Question: I have a 'message.handlebars' template which works perfect when compiling it in the browser.
I precompiled it with 'handlebars -message.handlebars -f -message.js' successfuly.
Then in my ASP.NET MVC site I'm adding the references as:
'''
<script src="~/Scripts/handlebars.runtime-v1.3.0.js"></script>
<script src="~/Scripts/handlebars-helpers.js"></script>
<script src="~/Scripts/templates/message.js"></script>
'''
The 'handlebars-helpers.js' contains some custom helpers used by the message template.
I took this approach from this guy's <URL>;'. Again this works perfectly when compiling it in the browser, so it's not a problem of context.
The error I'm getting is:

Is this the correct approach to precompile and use custom helpers? Or is there a way to include those helpers in the precompiled template?
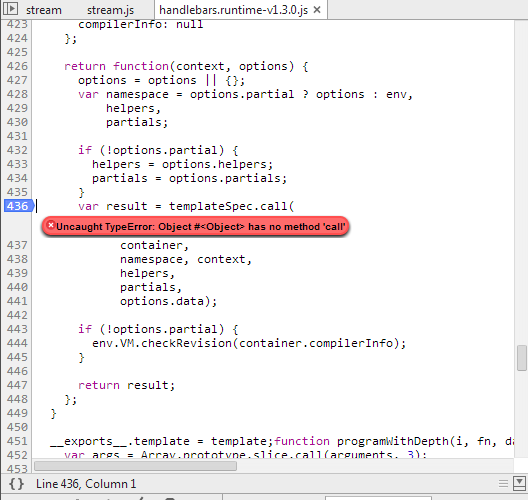
Answer: It was the version of handlebars on the server. NPM installs the latest by default and the version 2 alpha was causing the issue. Found this fix on Github (<URL>:
'''
npm uninstall handlebars -g
npm install handlebars@1.3 -g
'''
Everything working!